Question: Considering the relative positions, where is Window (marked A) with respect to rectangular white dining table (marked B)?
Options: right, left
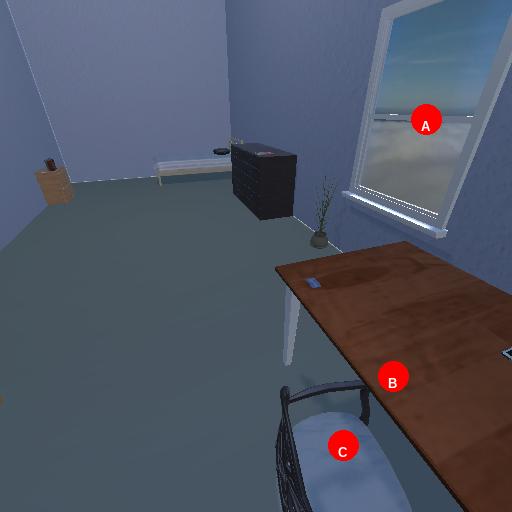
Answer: right